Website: crate-barrel
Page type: account-selection
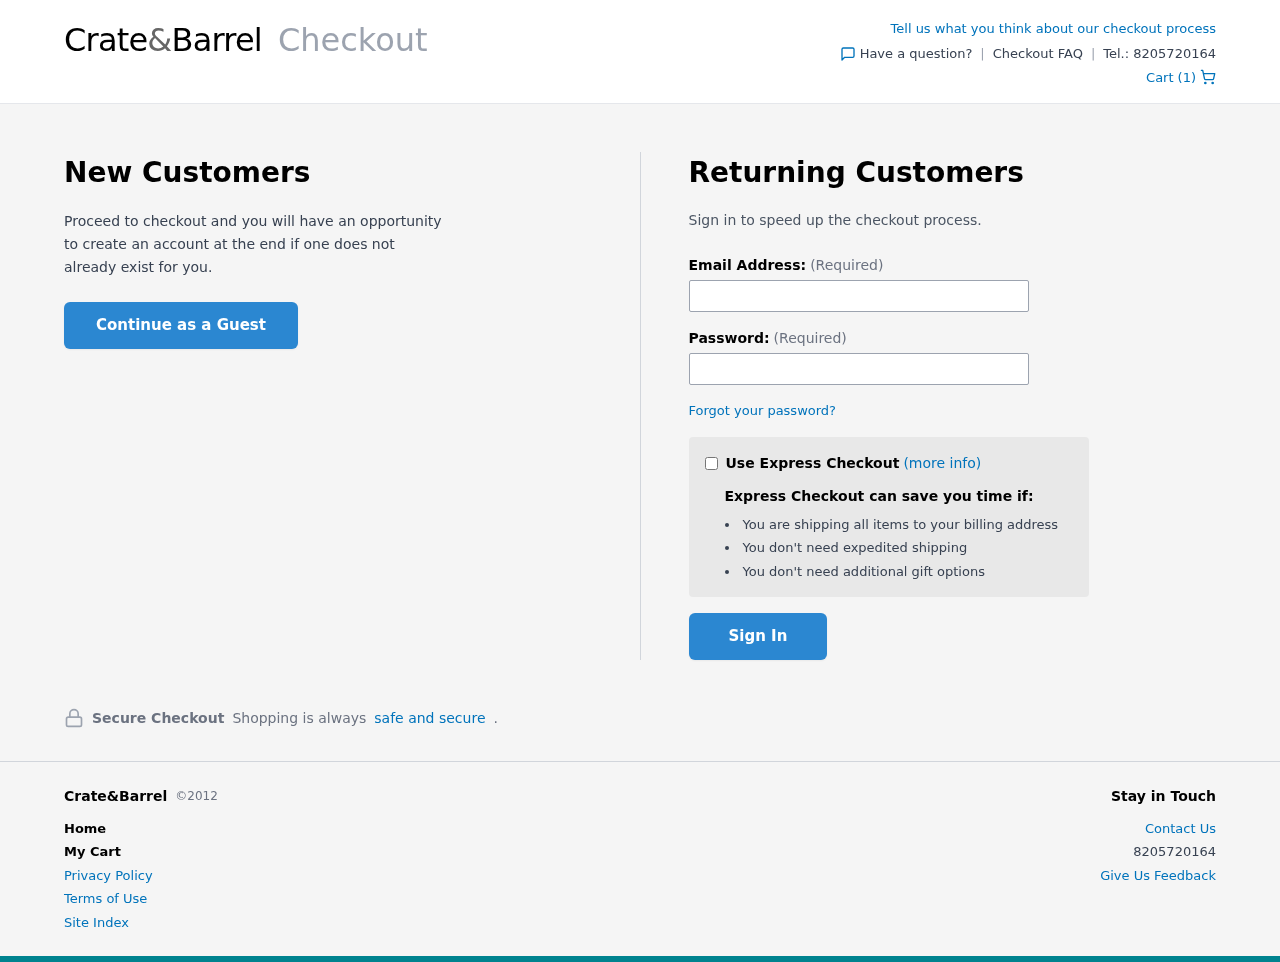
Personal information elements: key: PII_EMAIL
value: markharris@hotmail.com
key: PII_PHONE
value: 8205720164
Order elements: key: ORDER_NUM_ITEMS
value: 1